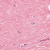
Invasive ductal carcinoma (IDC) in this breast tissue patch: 0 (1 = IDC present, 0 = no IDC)